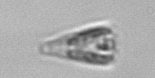
Label: Licmophora